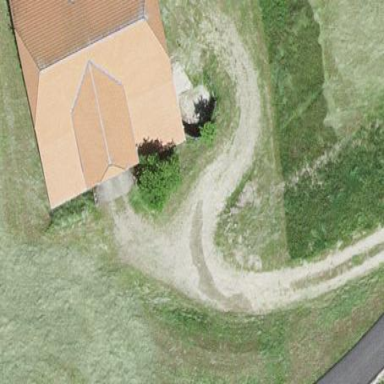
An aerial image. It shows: Barn.